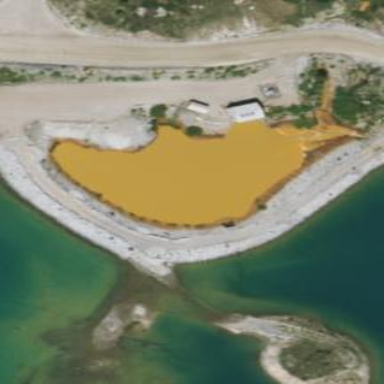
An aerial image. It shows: Tailings water reservoir.